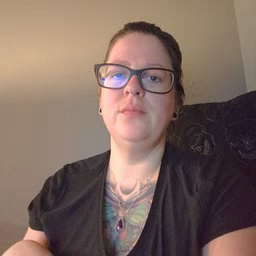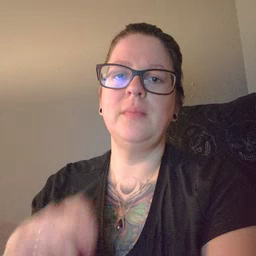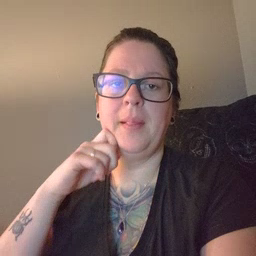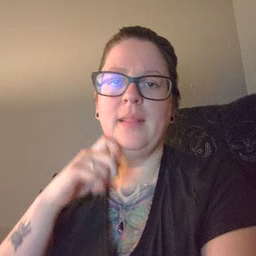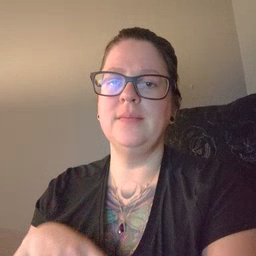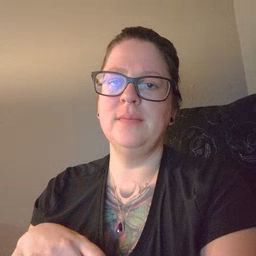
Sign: apple